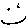
Label: smiley face